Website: macys
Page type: customer-info-address
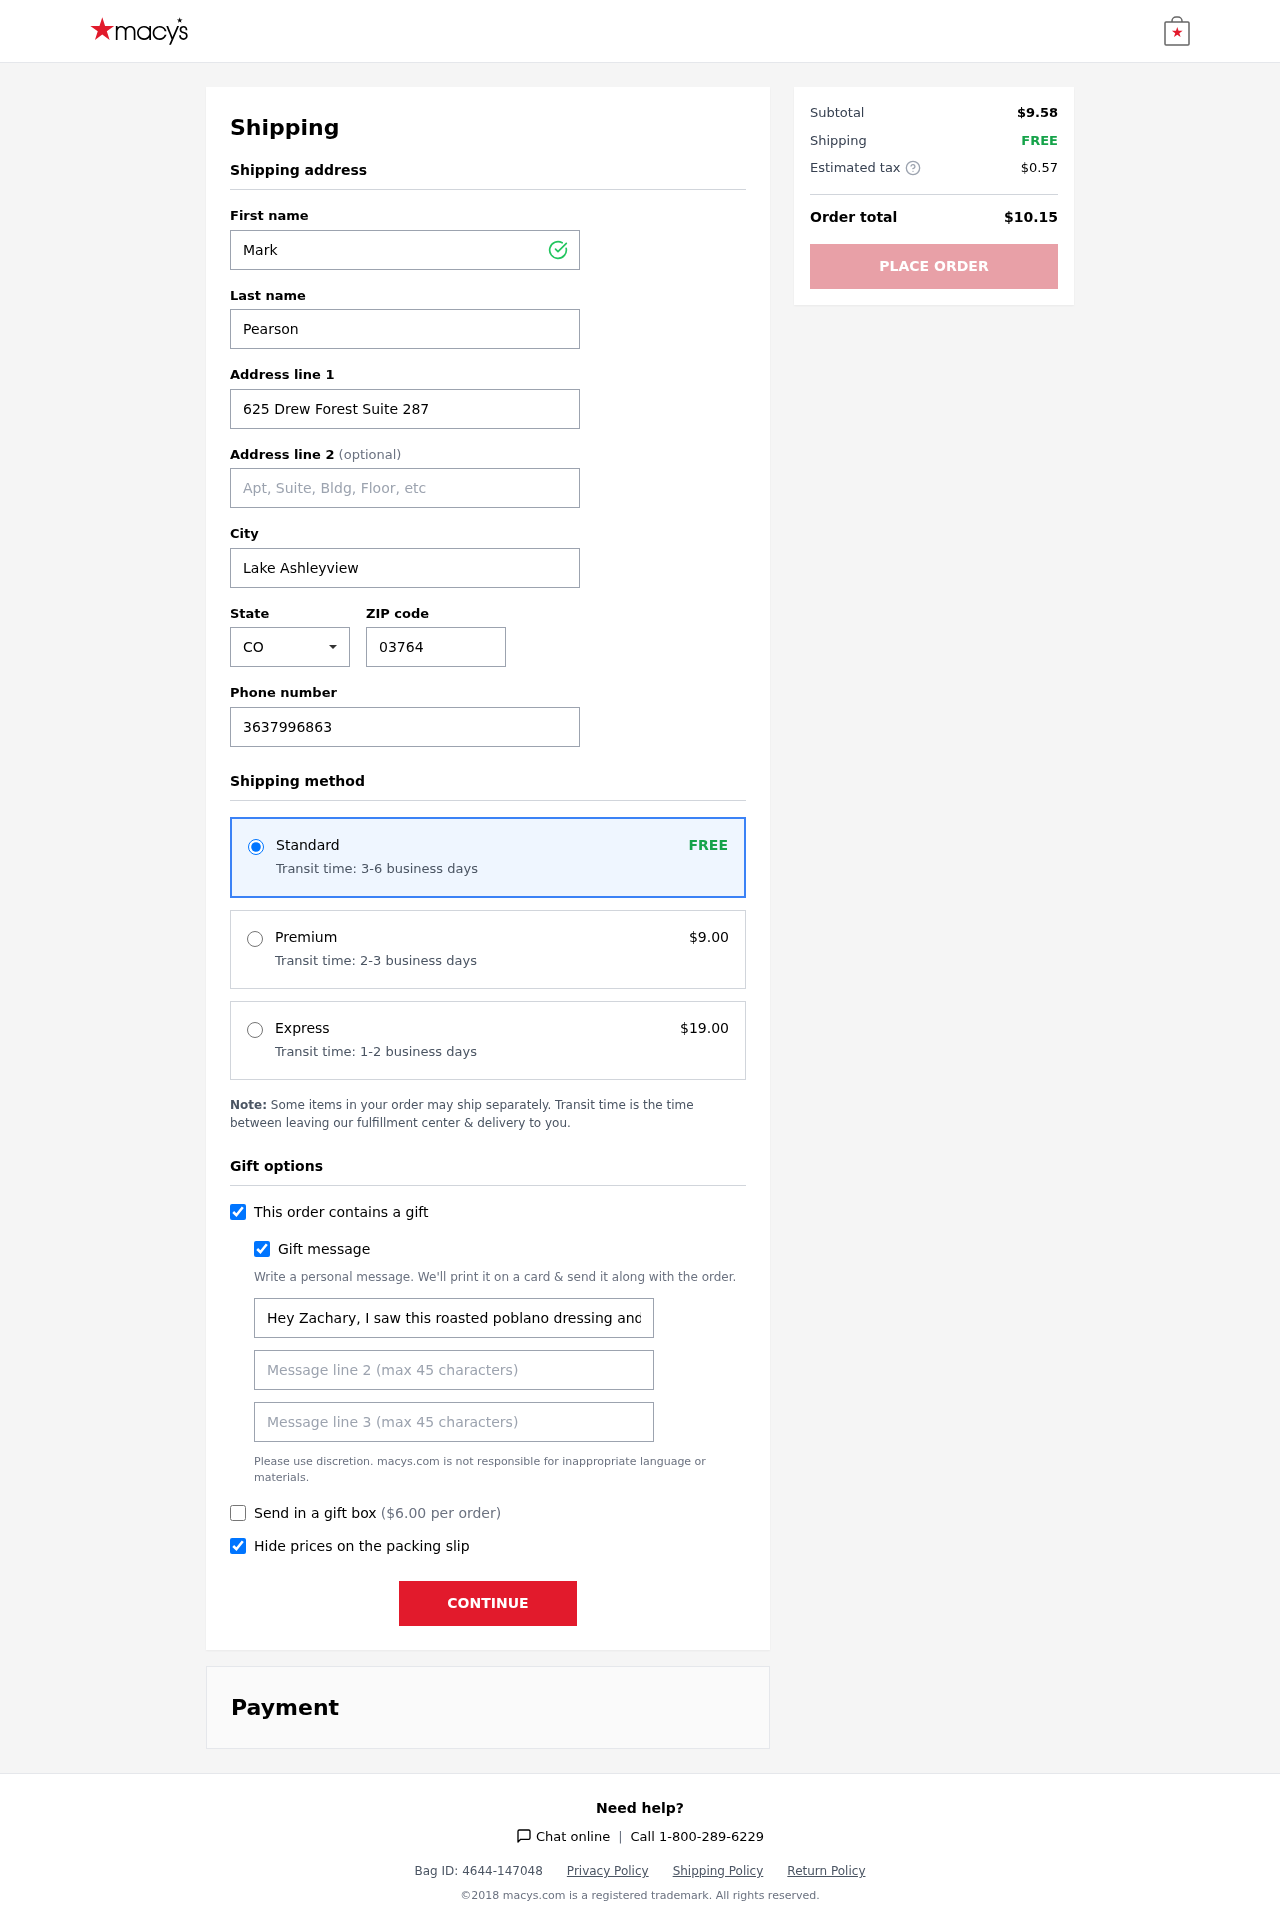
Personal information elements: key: PII_CITY
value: Lake Ashleyview
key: PII_FIRSTNAME
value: Mark
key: PII_GIFT_MESSAGE
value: Hey Zachary, I saw this roasted poblano dressing and immediately thought of how much you enjoy whipping up delicious meals. I hope it adds a little extra flair to your next culinary adventure! Enjoy!  Mark
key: PII_LASTNAME
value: Pearson
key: PII_PHONE
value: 3637996863
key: PII_POSTCODE
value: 03764
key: PII_STATE_ABBR
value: CO
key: PII_STREET
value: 625 Drew Forest Suite 287
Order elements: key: ORDER_SHIPPING_STANDARD
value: FREE
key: ORDER_SHIPPING_STANDARD_TIME
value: Transit time: 3-6 business days
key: ORDER_SHIPPING_PREMIUM
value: $9.00
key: ORDER_SHIPPING_PREMIUM_TIME
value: Transit time: 2-3 business days
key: ORDER_SHIPPING_EXPRESS
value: $19.00
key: ORDER_SHIPPING_EXPRESS_TIME
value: Transit time: 1-2 business days
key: ORDER_GIFT_BOX_FEE
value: $6.00
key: ORDER_SUBTOTAL
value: $9.58
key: ORDER_SHIPPING_COST
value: FREE
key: ORDER_TAX
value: $0.57
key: ORDER_TOTAL
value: $10.15